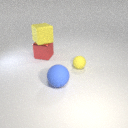
large red metal cube below large yellow rubber cube